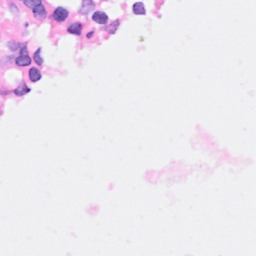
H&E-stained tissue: Breast